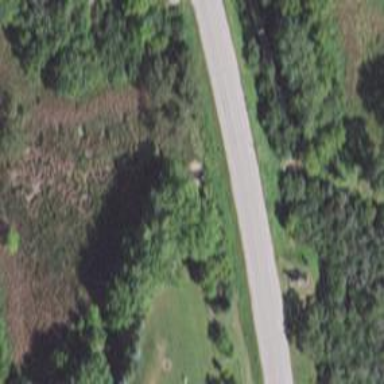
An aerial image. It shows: Culvert tunnel.